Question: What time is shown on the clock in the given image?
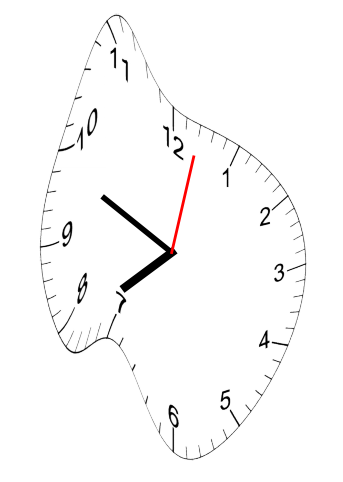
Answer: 07:49:02